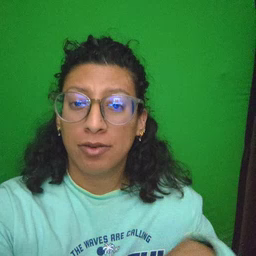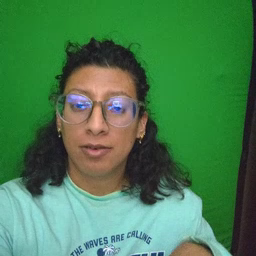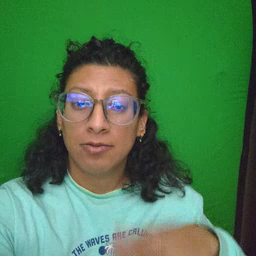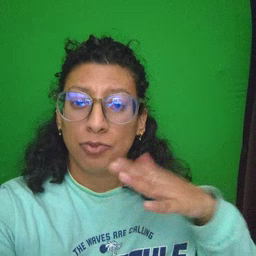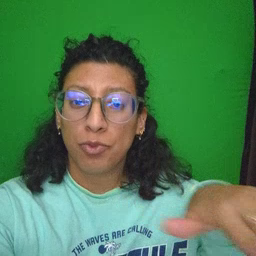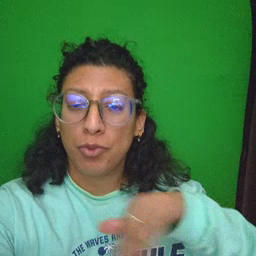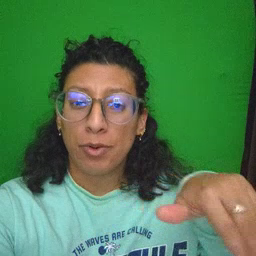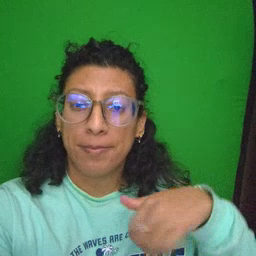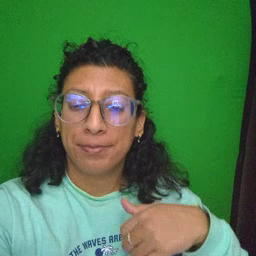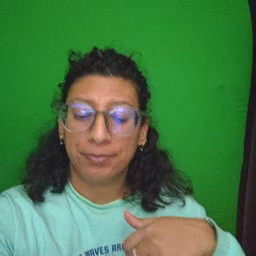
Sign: pool